Question: I have data as follows:
- - - -
Complete data <URL>.
I'm trying to visualize what proportion of the counts were made for each entity. To do that, I've used the following code:
'''
icc <- transform( icc, state=factor(state), entity=factor(entity), type=factor(type) )
p <- ggplot( icc, aes( x=state, y=count, fill=entity ) ) +
geom_bar( stat="identity", position="stack" ) +
facet_grid( type ~ . )
custom_theme <- theme_update(legend.position="none")
p
'''

Unfortunately, I'm losing a lot of information because state-types with lots of entities aren't displaying enough unique colors.
As mentioned above, I have 125 entities, but the most entities in a state-type is 29. Is there a way to force ggplot2 and colorbrewer to assign a unique (and hopefully fairly distinct) color within each entity-type?
The only way I've come up with so far is to coerce 'entity' to an integer, which works but doesn't provide much color differentiation between levels.
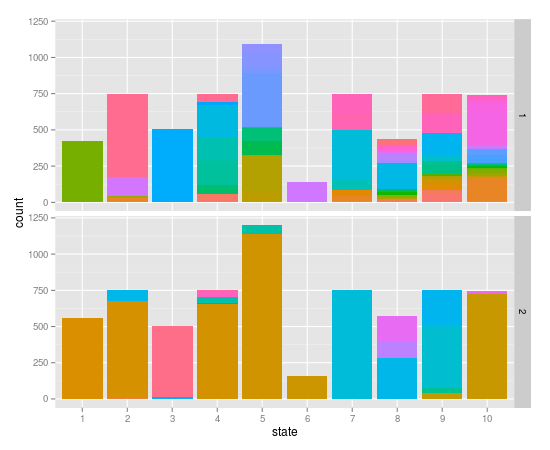
Answer: Here's an approach that gives you a little more information. Take the color wheel generated by 'rainbow', and for every other color, swap it with the opposite one on the wheel.
'''
col <- rainbow(30)
col.index <- ifelse(seq(col) %% 2,
seq(col),
(seq(ceiling(length(col)/2), length.out=length(col)) %% length(col)) + 1)
mixed <- col[col.index]
p <- ggplot(icc, aes(x=state, y=count, fill=entity)) +
geom_bar(stat="identity", position="stack") +
facet_grid( type ~ . ) +
scale_fill_manual(values=rep(mixed, length.out=nrow(icc)))
custom_theme <- theme_update(legend.position='none')
p
'''